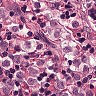
Metastatic tissue present: yes